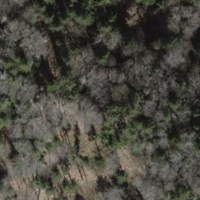
EUNIS habitat code: 44
Species observed at this site:
Ilex aquifolium